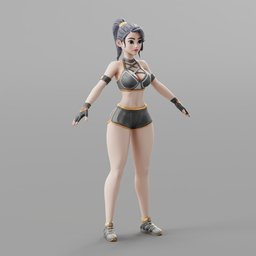
Label: people